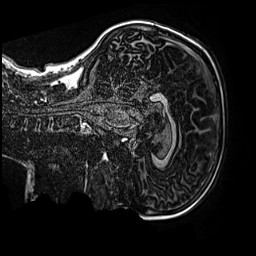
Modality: MP2RAGE
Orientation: sagittal
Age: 13
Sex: female
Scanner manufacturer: siemens
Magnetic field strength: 3 T
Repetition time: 4 s
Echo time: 0.00299 s